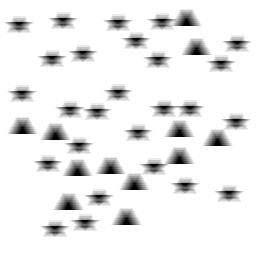
Squares: 0
Triangles: 12
Stars: 26
Total shapes: 38